Question:
Like in the above graph,all other threads will automatically exit once the main thread is dead.
Is it possible to create a thread that never dies?
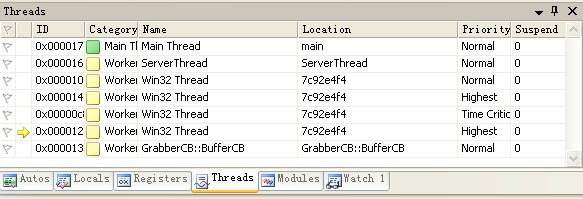
Answer: You can, but you probably shouldn't; it will just end up confusing people. <URL> of how this works with Win32 and the CRT.